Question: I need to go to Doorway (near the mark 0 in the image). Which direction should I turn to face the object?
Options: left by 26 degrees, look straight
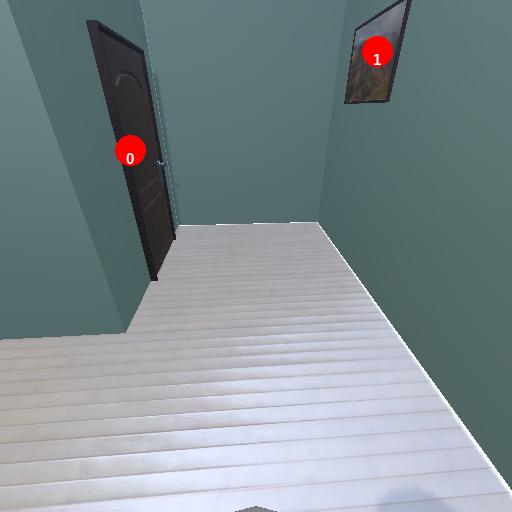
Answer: left by 26 degrees